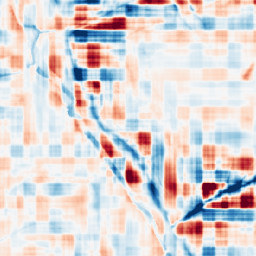
Category: wavelet
Decomposition family: wavelet_reverse_biorthogonal
Decomposition parameters: wavelet: rbio3.5
level: 5
Upsampling method: bicubic
Upsampling parameters: scale: 8
Upsampling scale: 8